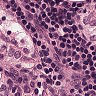
Metastatic tissue present: no